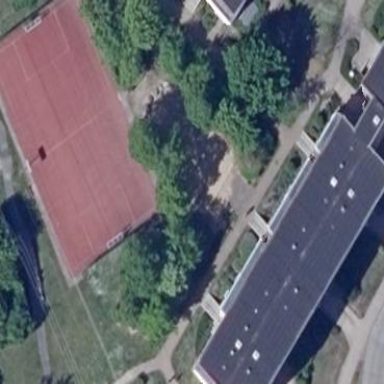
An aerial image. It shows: Playground with sandy surface.